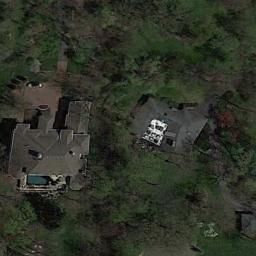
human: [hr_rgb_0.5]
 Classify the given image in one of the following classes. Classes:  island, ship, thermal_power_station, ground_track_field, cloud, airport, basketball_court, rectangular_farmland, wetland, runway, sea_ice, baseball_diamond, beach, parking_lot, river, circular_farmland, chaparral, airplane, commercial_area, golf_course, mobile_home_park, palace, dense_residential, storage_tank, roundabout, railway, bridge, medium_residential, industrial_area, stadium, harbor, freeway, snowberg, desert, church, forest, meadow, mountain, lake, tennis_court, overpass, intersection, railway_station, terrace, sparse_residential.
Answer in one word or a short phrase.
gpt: sparse_residential